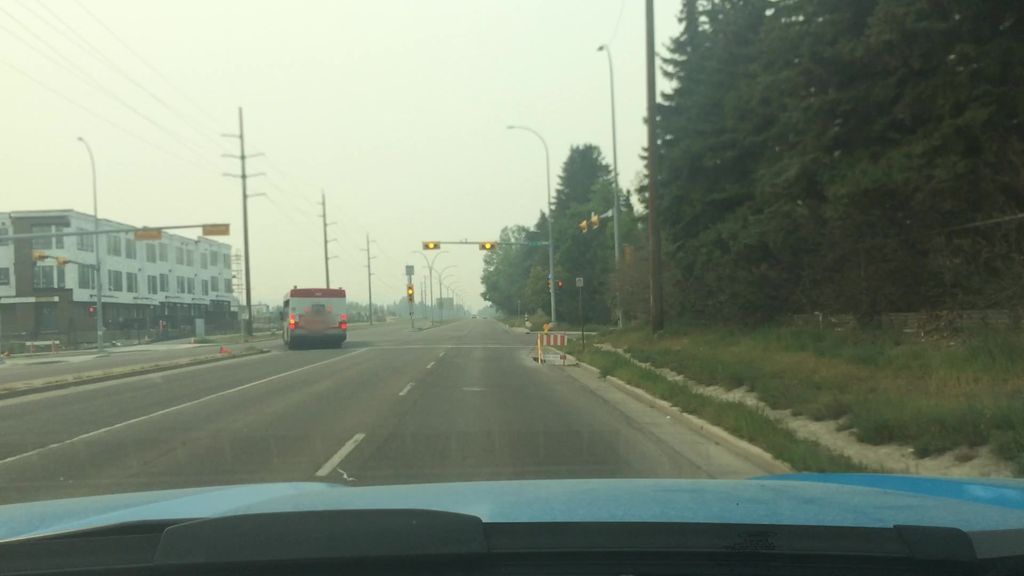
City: calgary